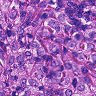
Metastatic tissue present: yes